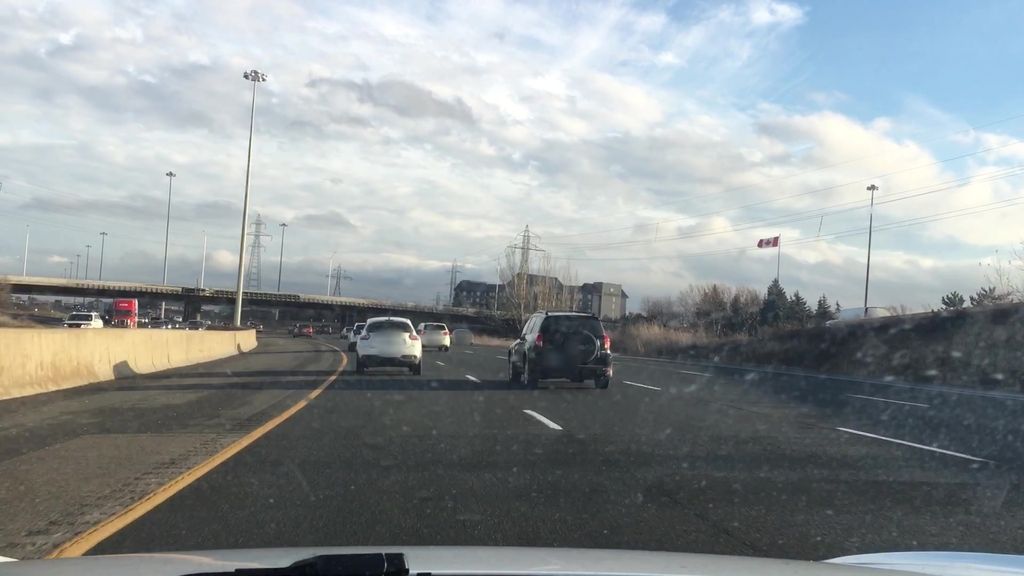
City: hamilton